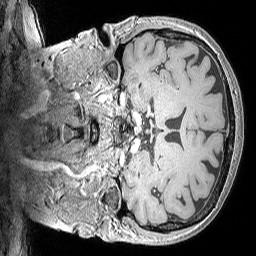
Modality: MP2RAGE
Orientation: coronal
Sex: female
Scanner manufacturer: siemens
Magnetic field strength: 3 T
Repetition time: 5 s
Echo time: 0.00292 s